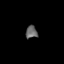
Tissue: prostate
Cell type: T cells
Senescence score: 0.8157
Nuclear area (px): 144
Mean DAPI intensity: 101.424